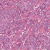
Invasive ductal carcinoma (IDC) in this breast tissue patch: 1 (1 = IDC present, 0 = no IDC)